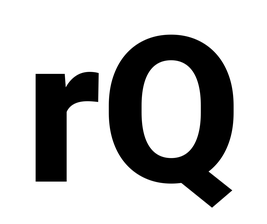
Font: Roboto_ExtraBold